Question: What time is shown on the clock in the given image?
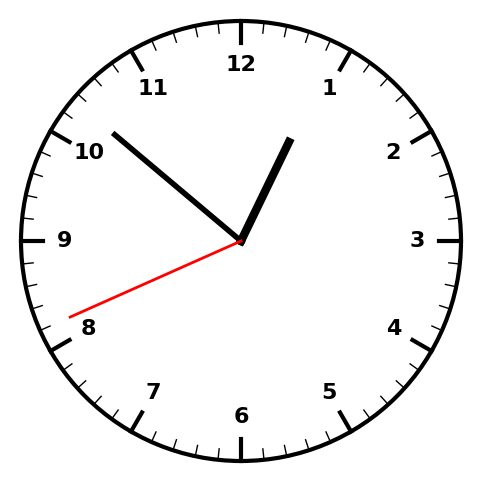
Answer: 12:51:41